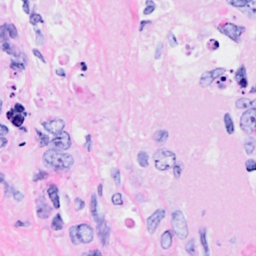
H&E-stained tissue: Breast